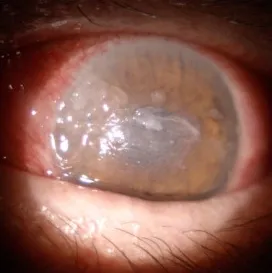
OS slit lamp image.
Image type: ophthalmic_imaging (slit_lamp_photograph)